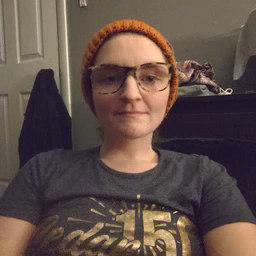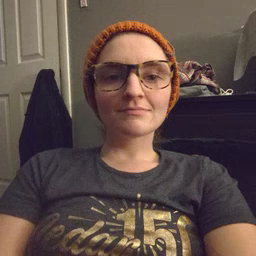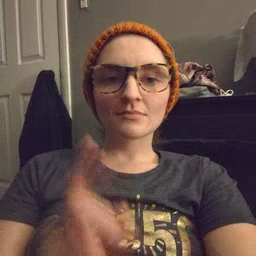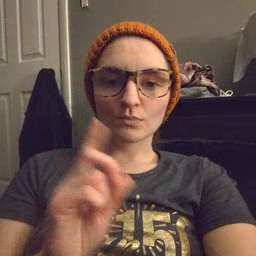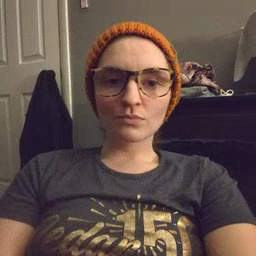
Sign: where